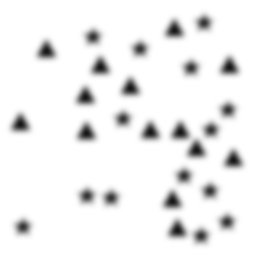
Squares: 0
Triangles: 14
Stars: 14
Total shapes: 28